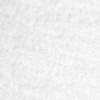
Label: no_change